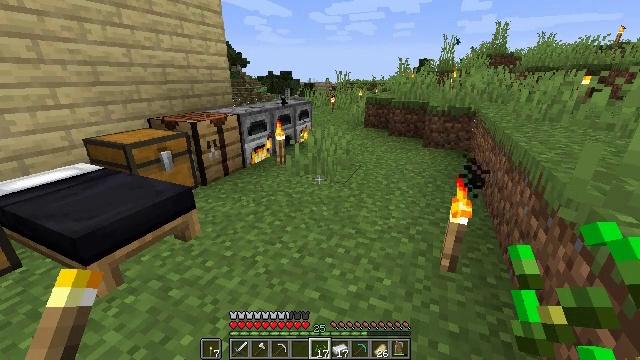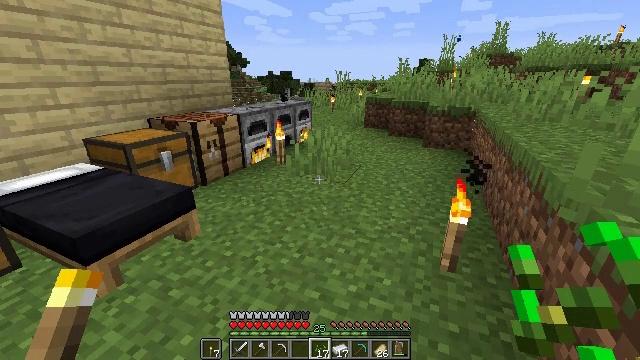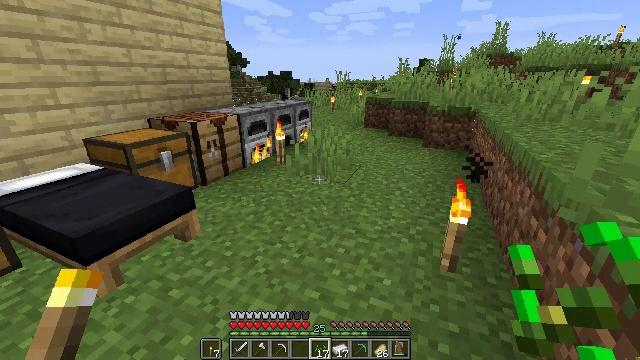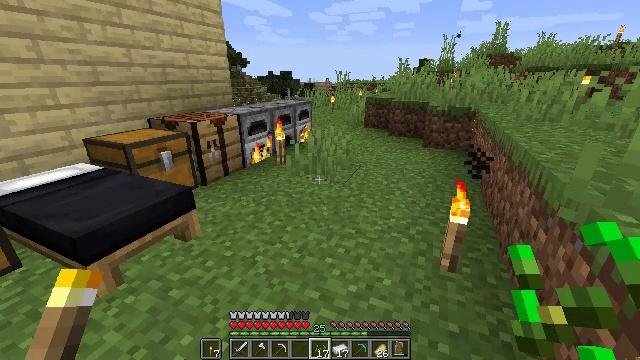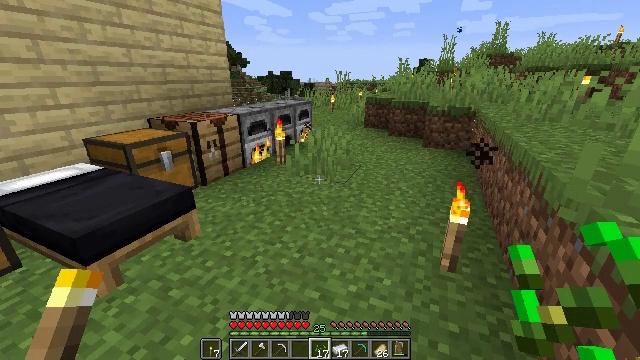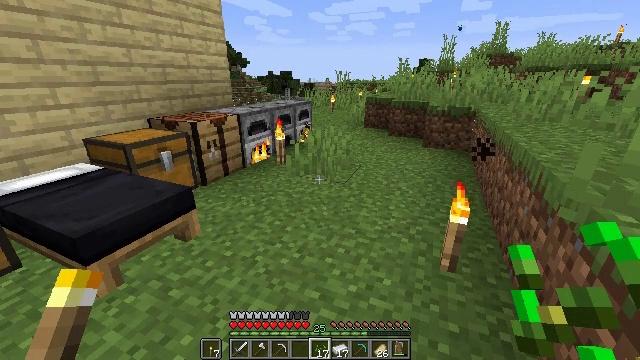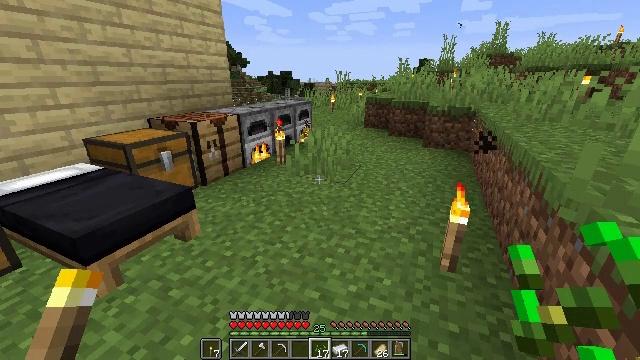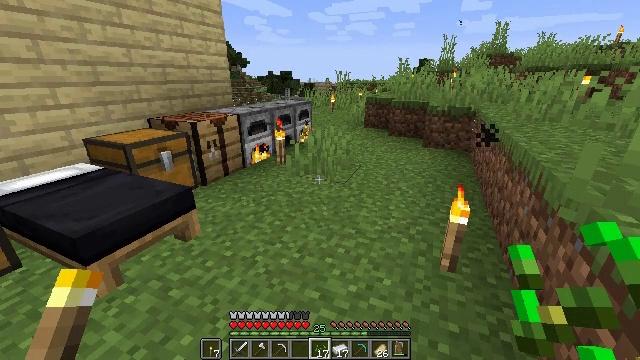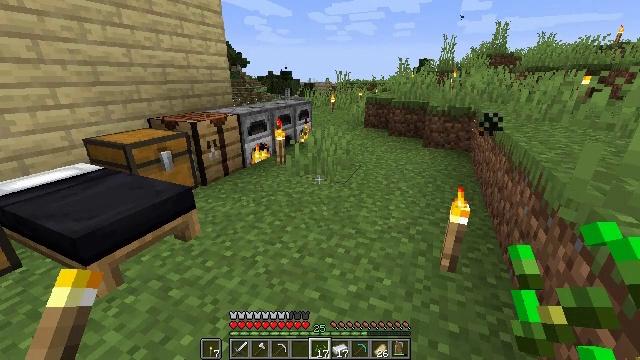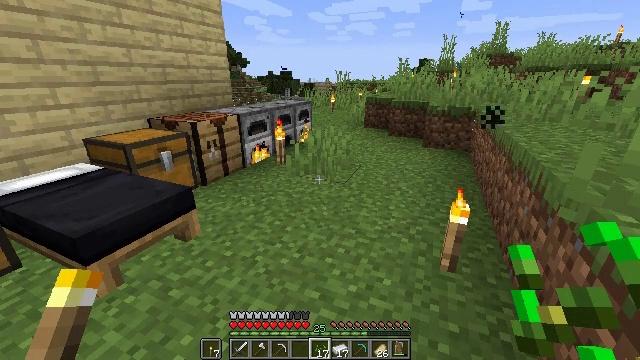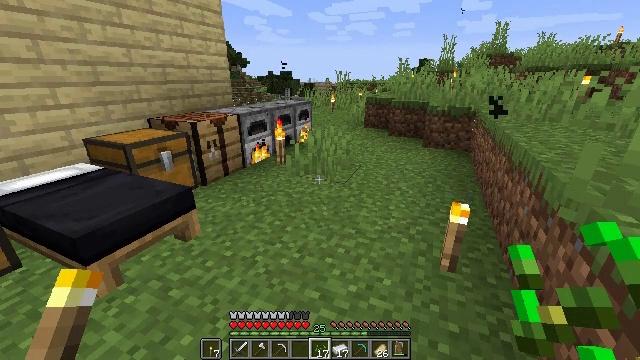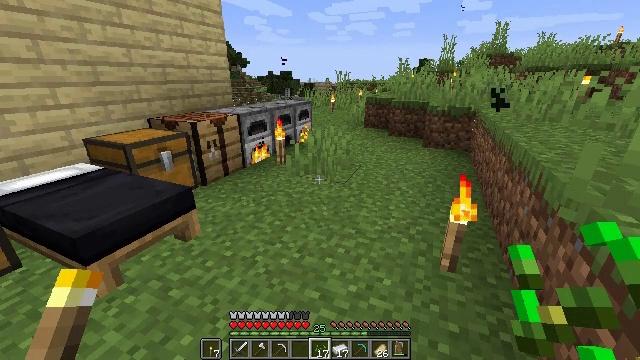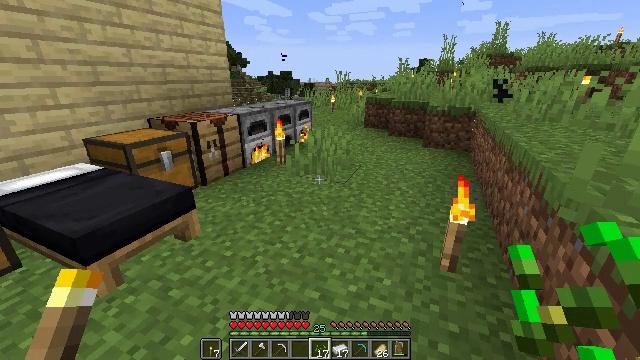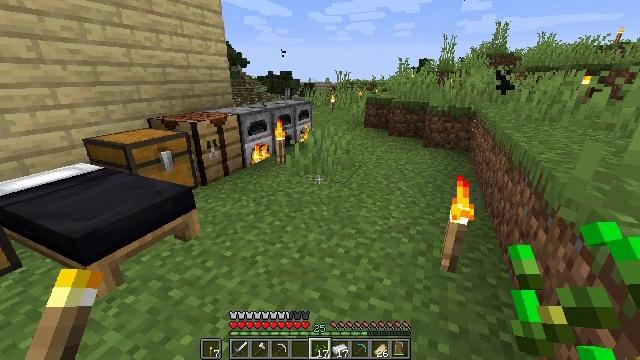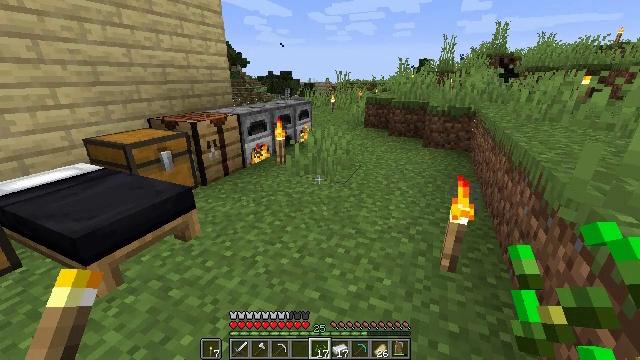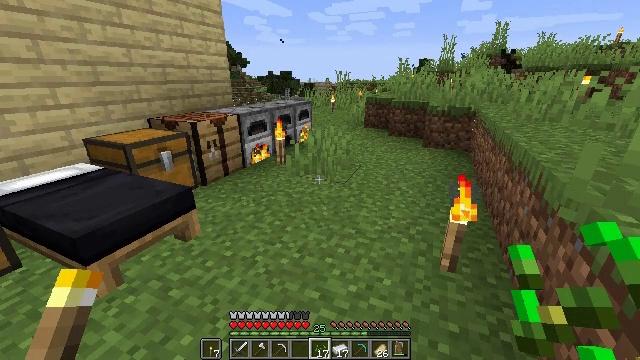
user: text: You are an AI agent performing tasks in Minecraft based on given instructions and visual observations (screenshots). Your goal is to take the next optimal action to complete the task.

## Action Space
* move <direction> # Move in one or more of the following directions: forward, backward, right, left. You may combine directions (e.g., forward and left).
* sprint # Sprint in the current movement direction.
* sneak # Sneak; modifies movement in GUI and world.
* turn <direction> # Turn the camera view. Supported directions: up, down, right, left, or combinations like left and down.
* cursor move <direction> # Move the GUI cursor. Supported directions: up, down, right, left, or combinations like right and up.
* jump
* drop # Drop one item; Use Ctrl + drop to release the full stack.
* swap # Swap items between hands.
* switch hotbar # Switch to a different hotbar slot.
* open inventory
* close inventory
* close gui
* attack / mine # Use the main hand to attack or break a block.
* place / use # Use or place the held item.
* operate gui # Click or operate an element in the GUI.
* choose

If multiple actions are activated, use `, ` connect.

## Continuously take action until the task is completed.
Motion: motion action
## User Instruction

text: Craft a gold ingot.
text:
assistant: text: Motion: no_op
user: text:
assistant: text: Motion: no_op
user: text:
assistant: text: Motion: no_op
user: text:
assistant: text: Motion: no_op
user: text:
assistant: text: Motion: no_op
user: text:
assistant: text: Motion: no_op
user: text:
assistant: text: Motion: no_op
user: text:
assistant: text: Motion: no_op
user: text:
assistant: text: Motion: no_op
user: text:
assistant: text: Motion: no_op
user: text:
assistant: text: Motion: no_op
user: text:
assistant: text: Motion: no_op
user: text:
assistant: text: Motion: no_op
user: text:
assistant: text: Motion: no_op
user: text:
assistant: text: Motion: no_op
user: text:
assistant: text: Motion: no_op
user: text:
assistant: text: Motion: turn up
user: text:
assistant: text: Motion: turn up
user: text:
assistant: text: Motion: no_op
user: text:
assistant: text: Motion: turn left and down
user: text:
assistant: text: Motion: no_op
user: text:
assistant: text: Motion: turn left
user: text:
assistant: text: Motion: turn left
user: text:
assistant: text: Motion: no_op
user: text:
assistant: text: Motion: open inventory
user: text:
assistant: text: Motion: open inventory
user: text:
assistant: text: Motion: no_op
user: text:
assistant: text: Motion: turn right
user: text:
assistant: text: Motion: turn right
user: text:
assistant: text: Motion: no_op